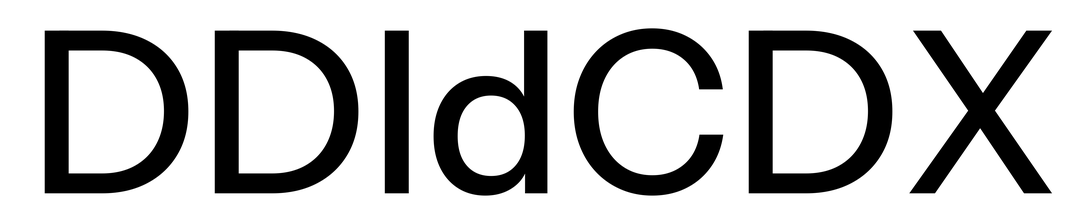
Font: InstrumentSans_Medium